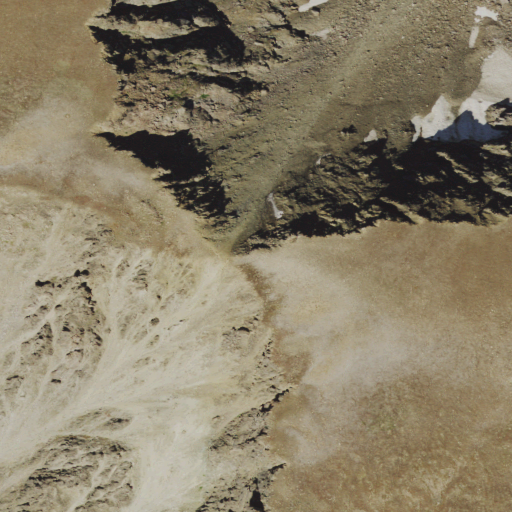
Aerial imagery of gap in Wyoming named Ram Pass containing grassland, barren land, and shrub